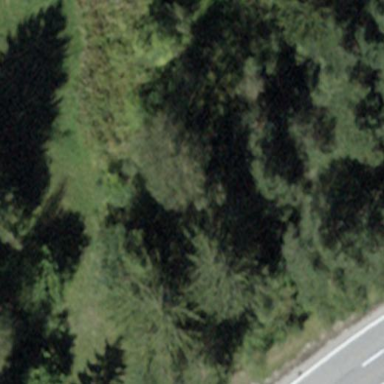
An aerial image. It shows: Woodland area with needle-leaved trees.